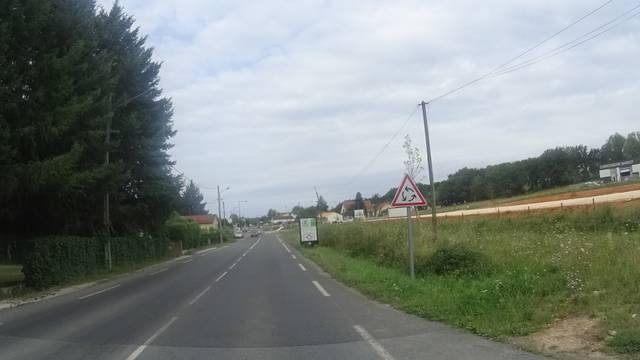
Region: France
Coordinates: 45.197, 0.6549